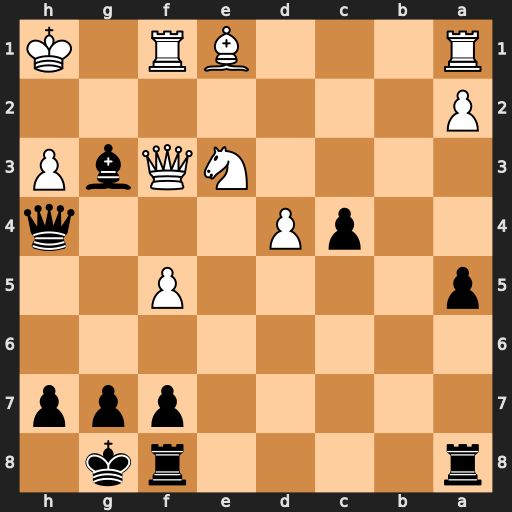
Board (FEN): r4rk1/5ppp/8/p4P2/2pP3q/4NQbP/P7/R3BR1K
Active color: b
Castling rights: -
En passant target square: -
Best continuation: Qxh3+ Kg1 Qh2#